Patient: sex M, age 68
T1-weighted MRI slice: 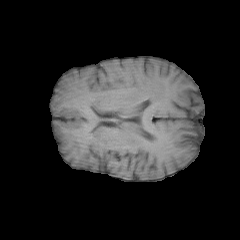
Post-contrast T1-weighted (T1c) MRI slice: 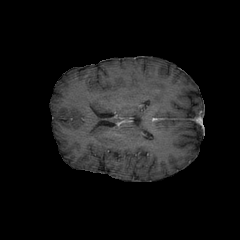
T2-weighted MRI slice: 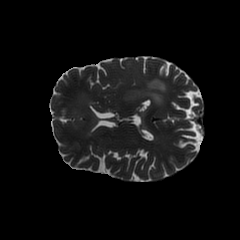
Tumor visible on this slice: yes
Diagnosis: Glioblastoma, IDH-wildtype
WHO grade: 4